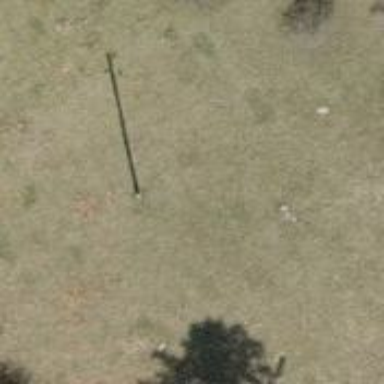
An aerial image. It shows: Power pole.